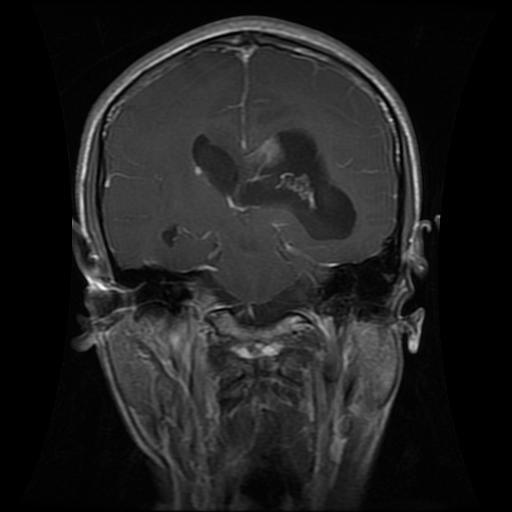
Label: glioma